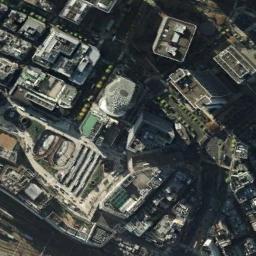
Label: commercial_area